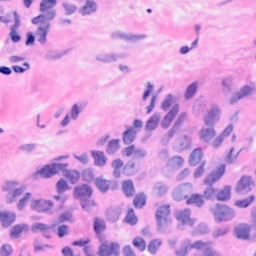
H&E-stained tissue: Breast